Question: I don't know why when I have the second selection in the 'div' it makes me do it in line. I would like (see image) that she would go side by side instead.

I added the comment '<!-- -->' in the part to be moved.
'''
<div class="card-body">
<ul class="list-group">
<li class="list-group-item">
<tr *ngFor="let row of matrix; index as r">
<td *ngFor="let columns of row; index as c">
<tr *ngIf="r === 1">
<td *ngIf="c === 0">
<strong>Efficacia:</strong><br>
<select [(ngModel)]="scelta">
<option value="yes">e piu importante di</option>
<option value="no">e meno importante di</option>
</select>
modicita di costo. Di quanto?
<!--THIS MUST GO TO THE RIGHT INSTEAD OF DOWN-->
<div *ngIf="scelta === 'yes'">
<select [(ngModel)]="oggetto[r][c]" (change)="onSelectChange(r,c)">
<option [ngValue]="a.num" *ngFor="let a of arrayComparazioneFrazioni">
{{a.char}}
</option>
</select>
</div>
<div *ngIf="scelta === 'no'">
<select [(ngModel)]="oggetto[r][c]" (change)="onSelectChange(r,c)">
<option [ngValue]="a.num" *ngFor="let a of arrayComparazioneInteri">
{{a.char}}
</option>
</select>
</div>
<!-- END -->
</td>
</tr>
</td>
</tr>
</li>
'''
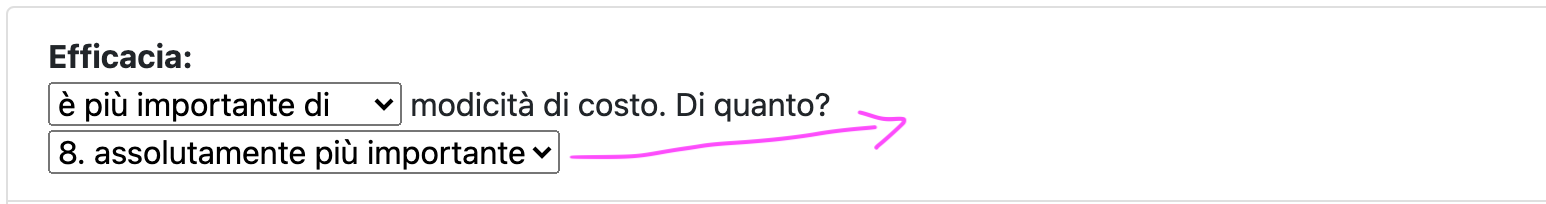
Answer: Well, if I have understood correctly, your problem can be solved by changing the 'display' property of your 'div'. By default, 'div' is set to 'display: block;'. You can change it to 'display: inline-block;' to show it on the same line. Check out the code below:
### Edit
You can apply it to the other div as well. Better to create a class and set these styles to that class.
### Edit 2
You can simply use the bootstrap class 'd-inline-block' to make it work! (demonstrated on the second 'div'.)
'''
<div class="card-body">
<ul class="list-group">
<li class="list-group-item">
<tr *ngFor="let row of matrix; index as r">
<td *ngFor="let columns of row; index as c">
<tr *ngIf="r === 1">
<td *ngIf="c === 0">
<strong>Efficacia:</strong><br>
<select [(ngModel)]="scelta">
<option value="yes">e piu importante di</option>
<option value="no">e meno importante di</option>
</select>
modicita di costo. Di quanto?
<!--THIS MUST GO TO THE RIGHT INSTEAD OF DOWN-->
<div *ngIf="scelta === 'yes'" style="display: inline-block;">
<select [(ngModel)]="oggetto[r][c]" (change)="onSelectChange(r,c)">
<option [ngValue]="a.num" *ngFor="let a of arrayComparazioneFrazioni">
{{a.char}}
</option>
</select>
</div>
<div *ngIf="scelta === 'no'" class="d-inline-block">
<select [(ngModel)]="oggetto[r][c]" (change)="onSelectChange(r,c)">
<option [ngValue]="a.num" *ngFor="let a of arrayComparazioneInteri">
{{a.char}}
</option>
</select>
</div>
<!-- END -->
</td>
</tr>
</td>
</tr>
</li>
'''